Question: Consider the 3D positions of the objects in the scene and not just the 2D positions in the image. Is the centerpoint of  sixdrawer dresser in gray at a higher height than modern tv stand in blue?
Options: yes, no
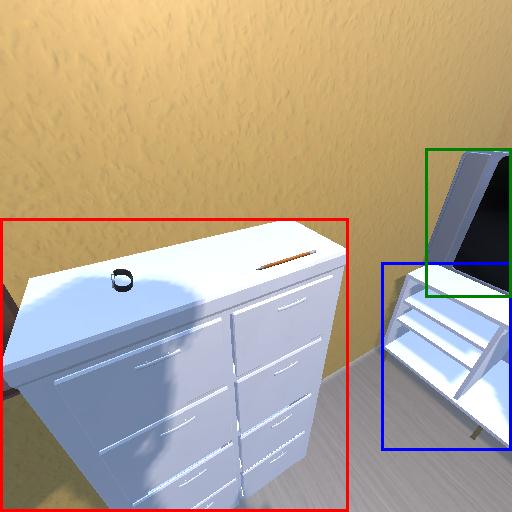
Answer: yes